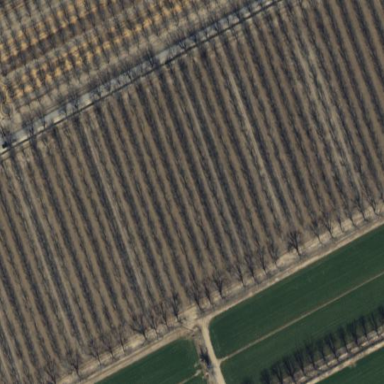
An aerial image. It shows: Orchard.